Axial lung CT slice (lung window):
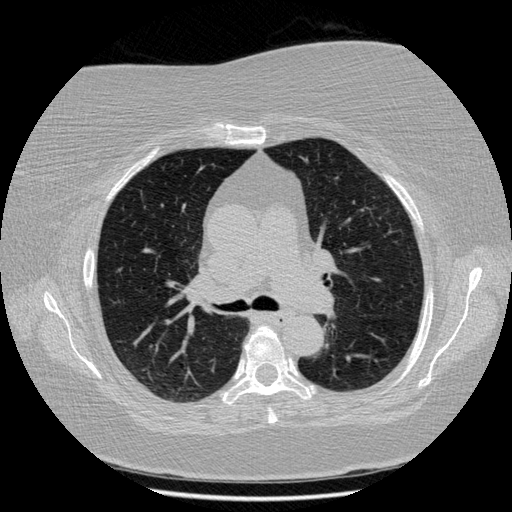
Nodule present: no